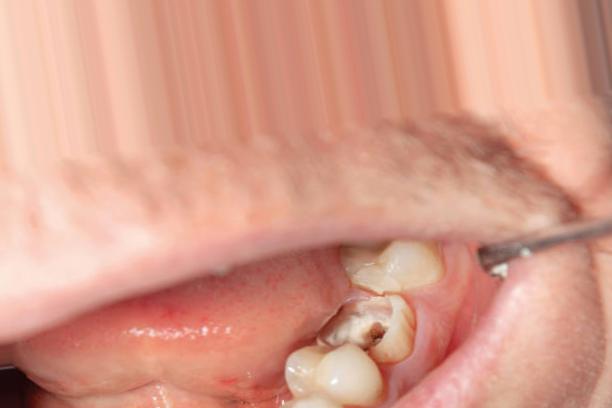
Condition: Caries